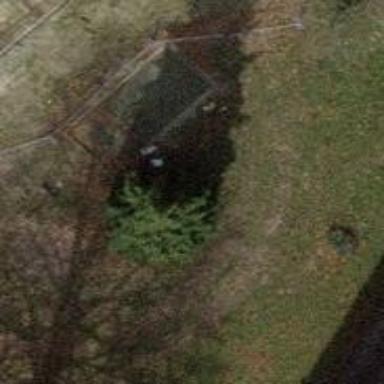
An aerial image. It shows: Evergreen needle-leaved tree.